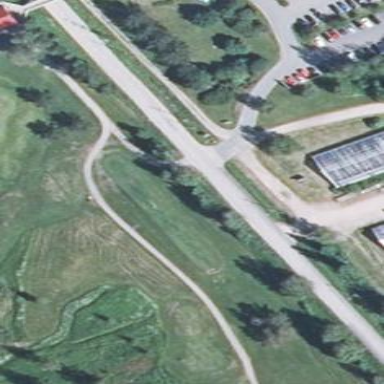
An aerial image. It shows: Grass area designated as golf tee.